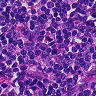
Metastatic tissue present: no